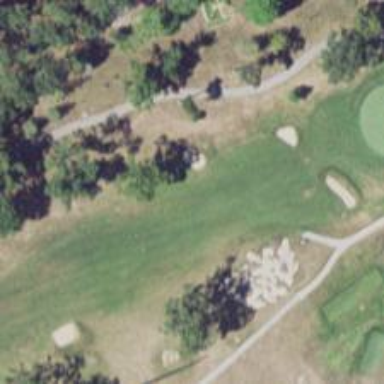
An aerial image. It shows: View of golf hole.